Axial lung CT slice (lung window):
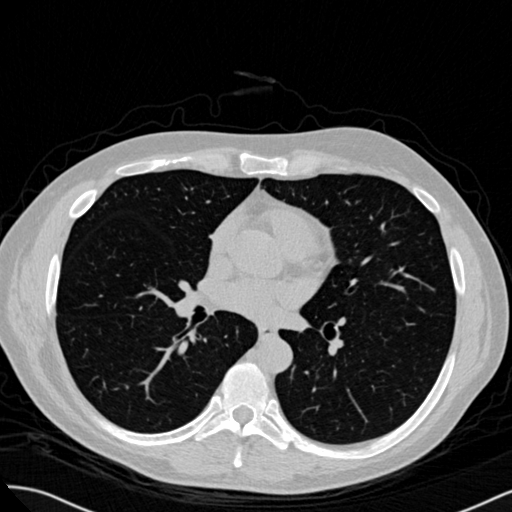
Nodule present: no